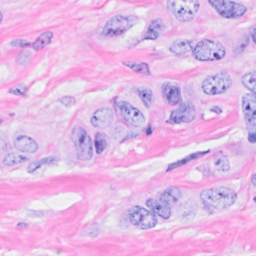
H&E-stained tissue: Breast